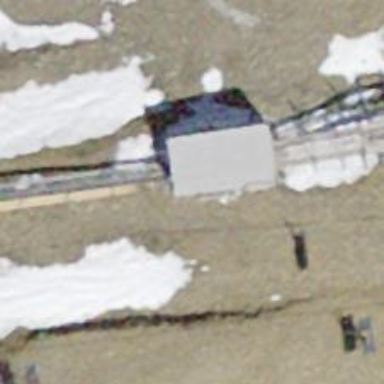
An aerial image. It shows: Summer toboggan attraction located in tunnel. It is track for leisure and sports activities.